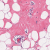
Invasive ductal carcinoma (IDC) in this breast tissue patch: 0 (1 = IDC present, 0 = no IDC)